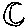
Label: moon